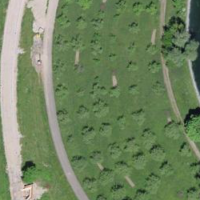
EUNIS habitat code: 40
Species observed at this site:
Centaurea scabiosa
Salvia pratensis